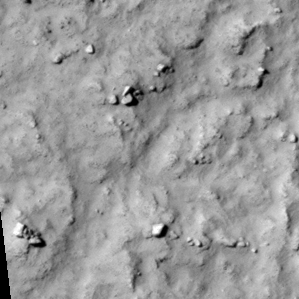
Label: non_frost